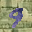
Label: 9